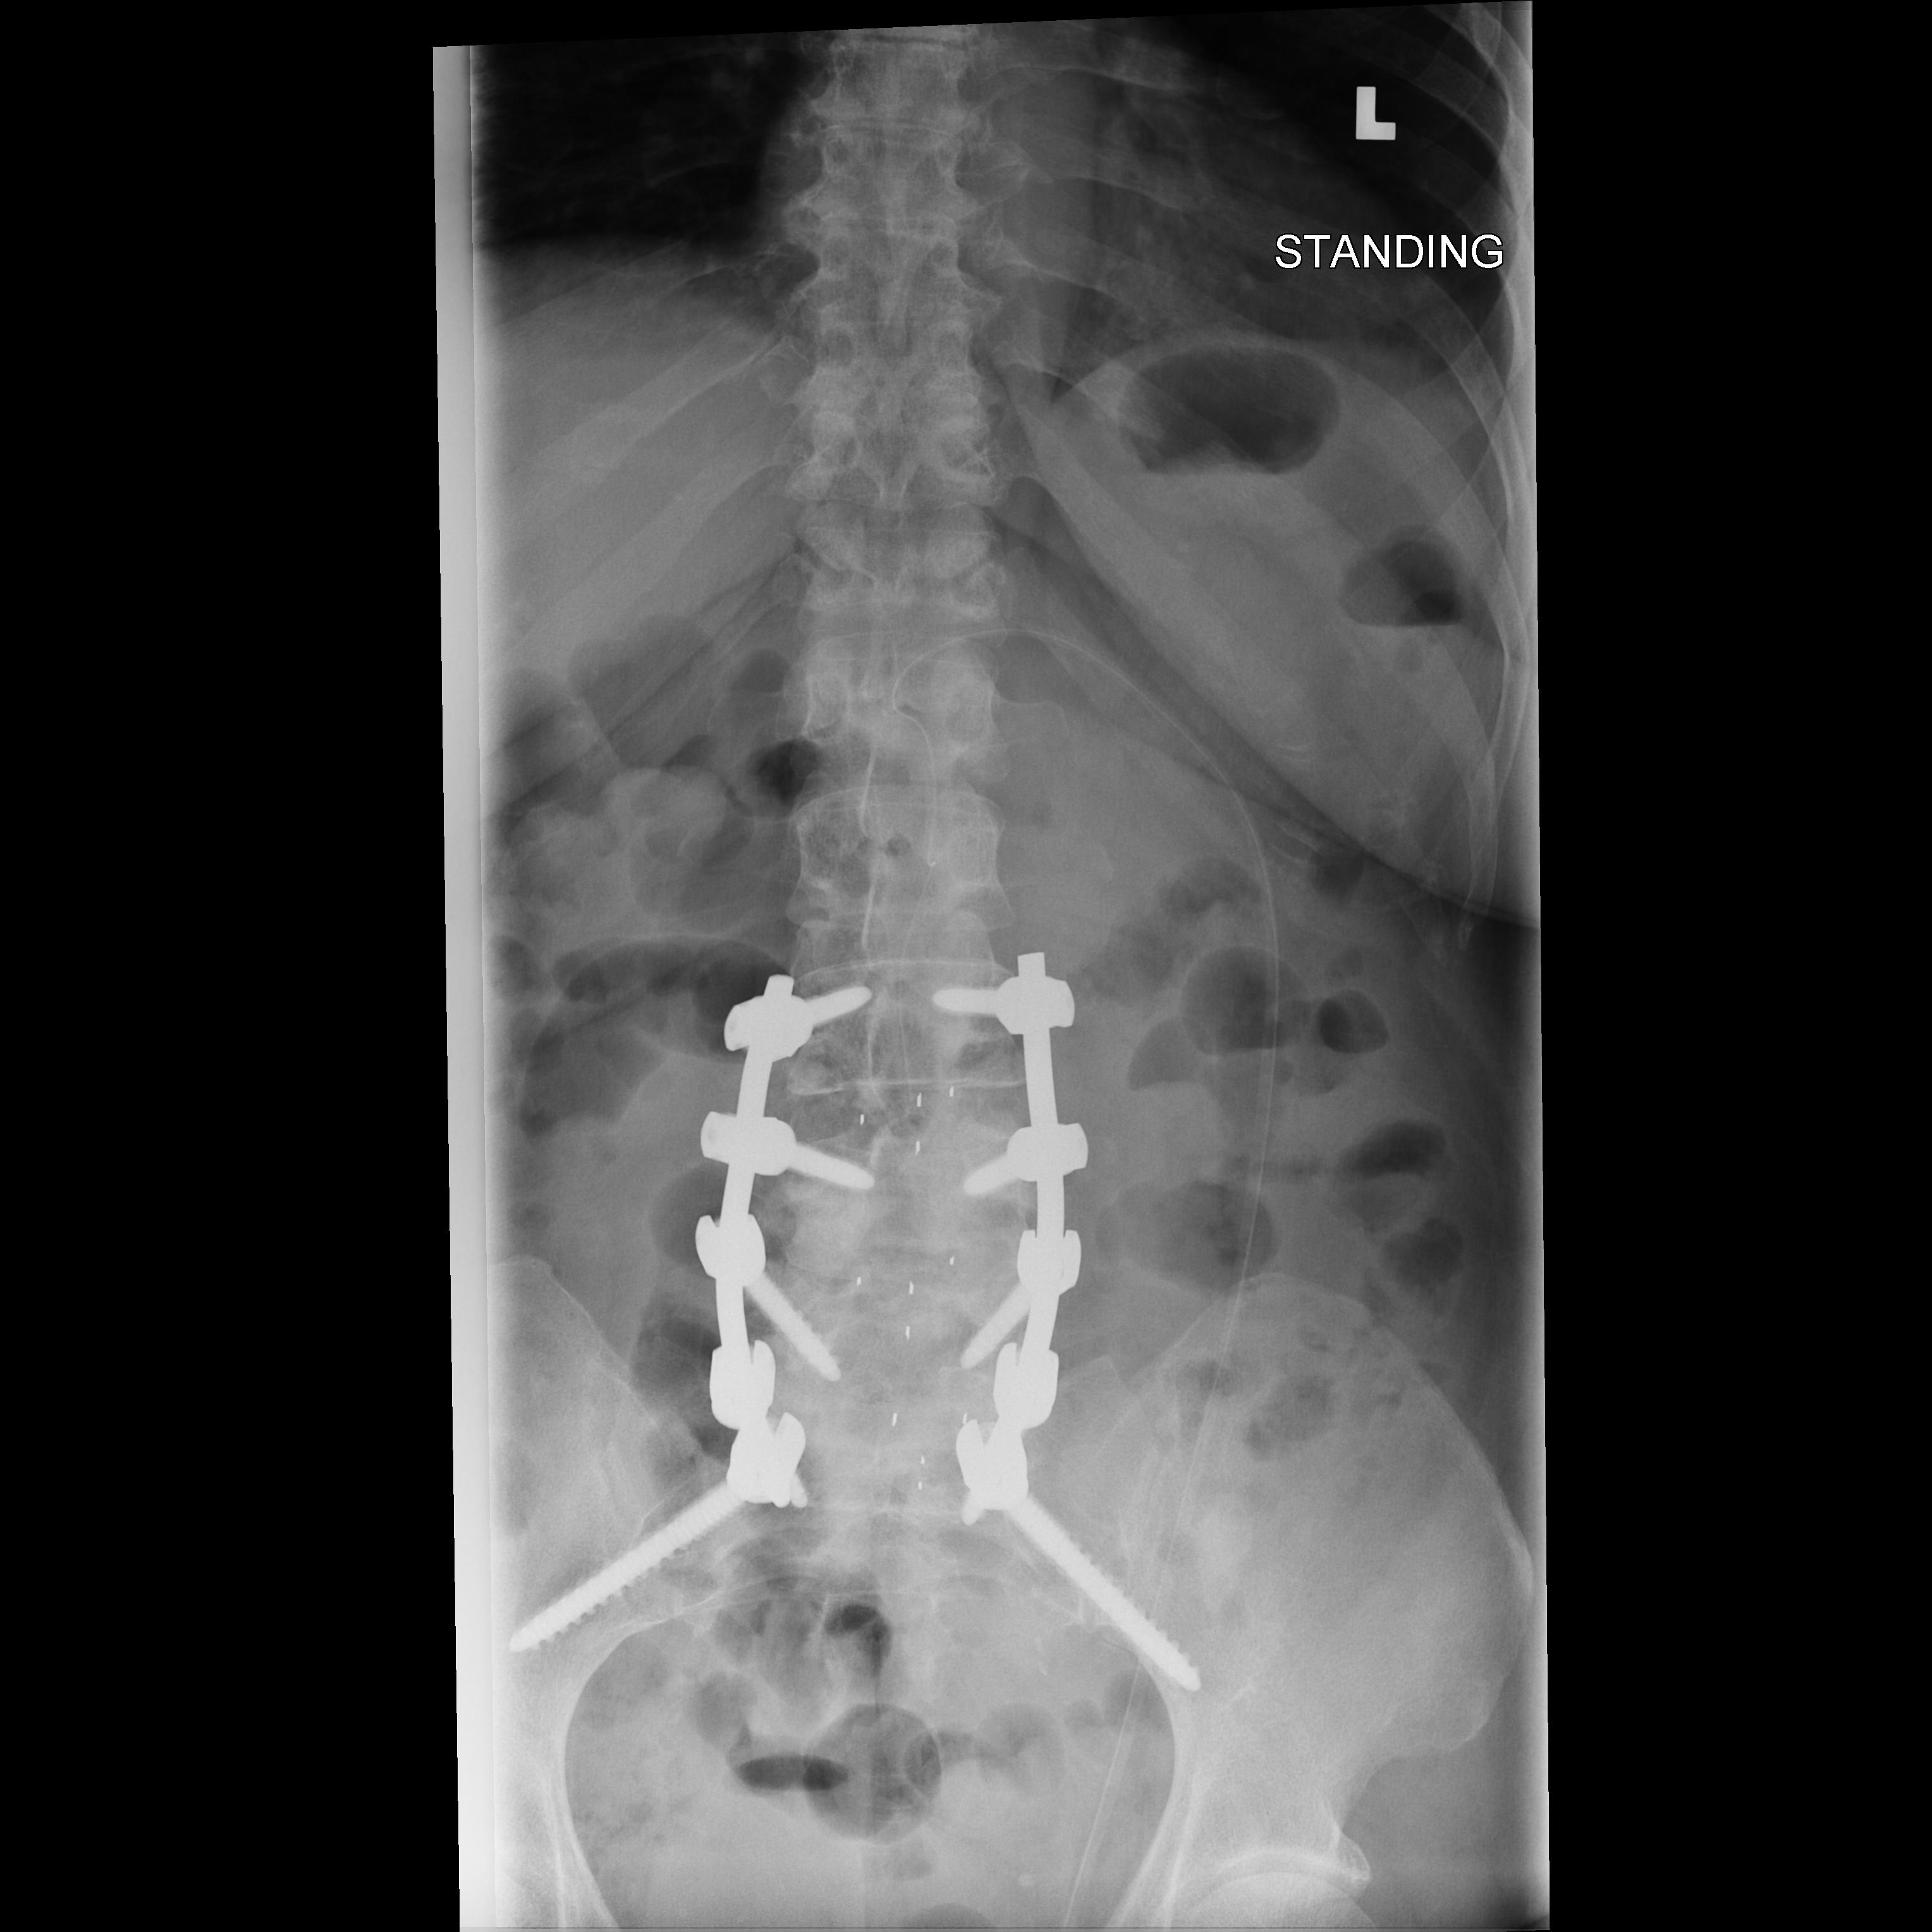
View: AP
Implant manufacturer: medtronic solera